Aerial crown-view tile of a tropical tree (Barro Colorado Island, Panama), acquired 20250124:
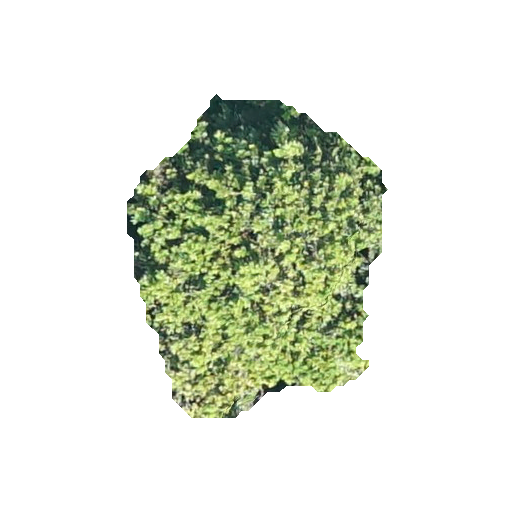
Species: Anacardium excelsum
GBIF accepted scientific name: Anacardium excelsum
Crown area: 90.868 m²